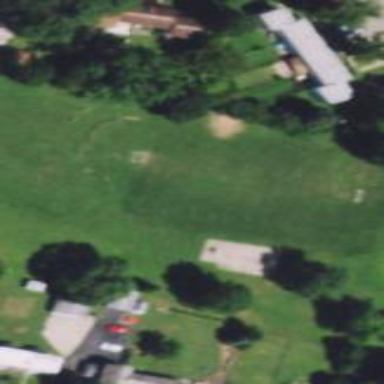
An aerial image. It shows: Soccer pitch with grass surface for leisure land.